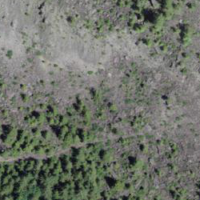
EUNIS habitat code: 44
Species observed at this site:
Cephalanthera rubra